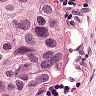
Metastatic tissue present: yes